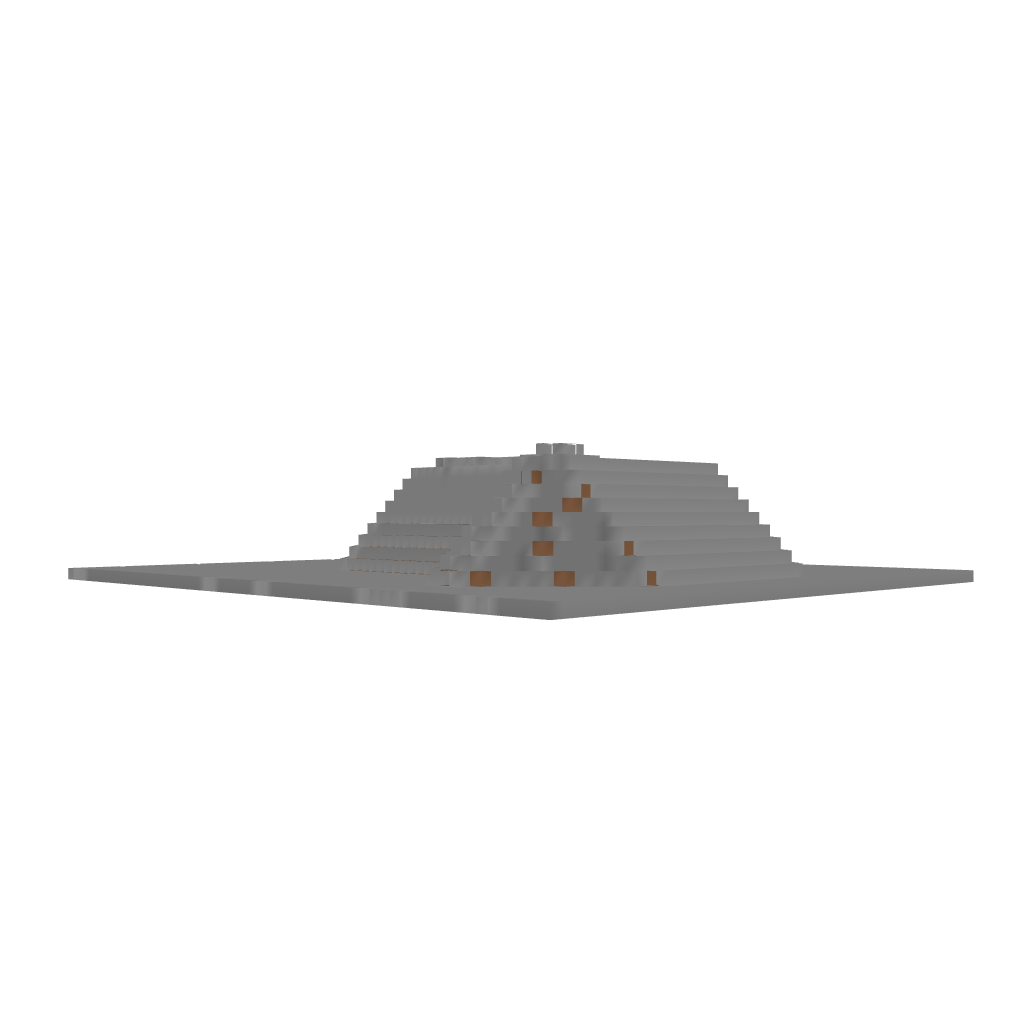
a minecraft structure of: The Bunker